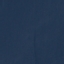
Land use / land cover class: SeaLake